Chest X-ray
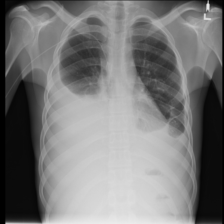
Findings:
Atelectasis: positive
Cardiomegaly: negative
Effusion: positive
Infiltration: positive
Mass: positive
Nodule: negative
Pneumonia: negative
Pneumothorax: negative
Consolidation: positive
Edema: negative
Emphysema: negative
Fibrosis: negative
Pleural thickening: positive
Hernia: negative